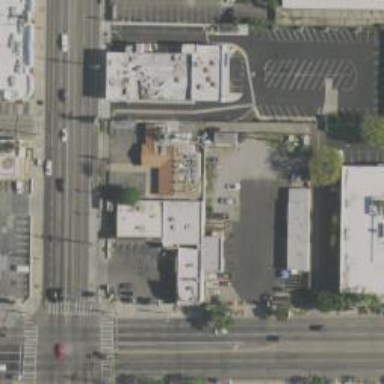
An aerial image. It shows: Convenience shop.